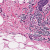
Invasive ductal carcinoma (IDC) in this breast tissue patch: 0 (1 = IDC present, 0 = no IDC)